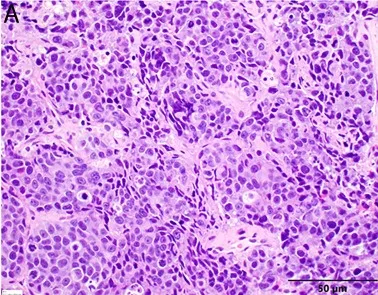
Histopathology of second liver biopsy. (A) Metastatic prostate adenocarcinoma displaying similar features to the previous sample, including significant nuclear enlargement and pleomorphism, prominent nucleoli, mitotic figures, and single-cell necrosis in this representative field. Again, note the absence of neuroendocrine features [H&E stain, 40x magnification.
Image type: pathology (h&e)